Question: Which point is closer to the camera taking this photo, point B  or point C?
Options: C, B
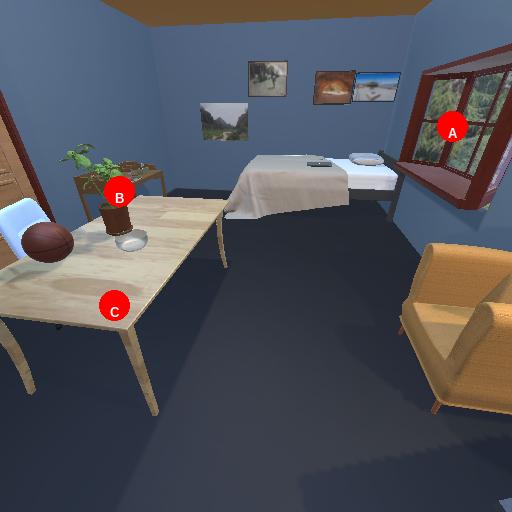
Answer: C